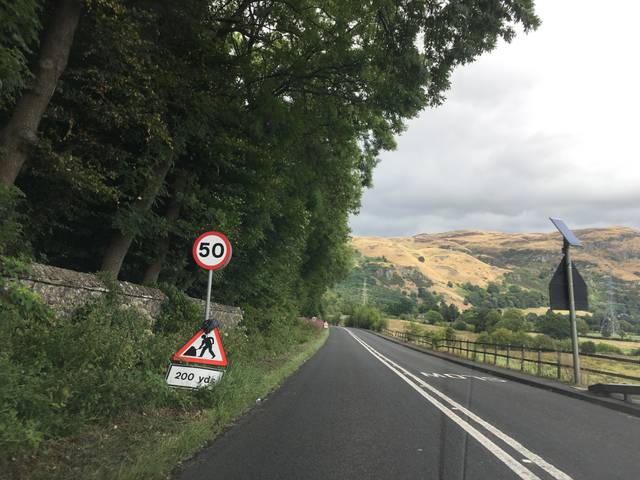
Region: United Kingdom
Coordinates: 56.142, -3.909